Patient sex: M
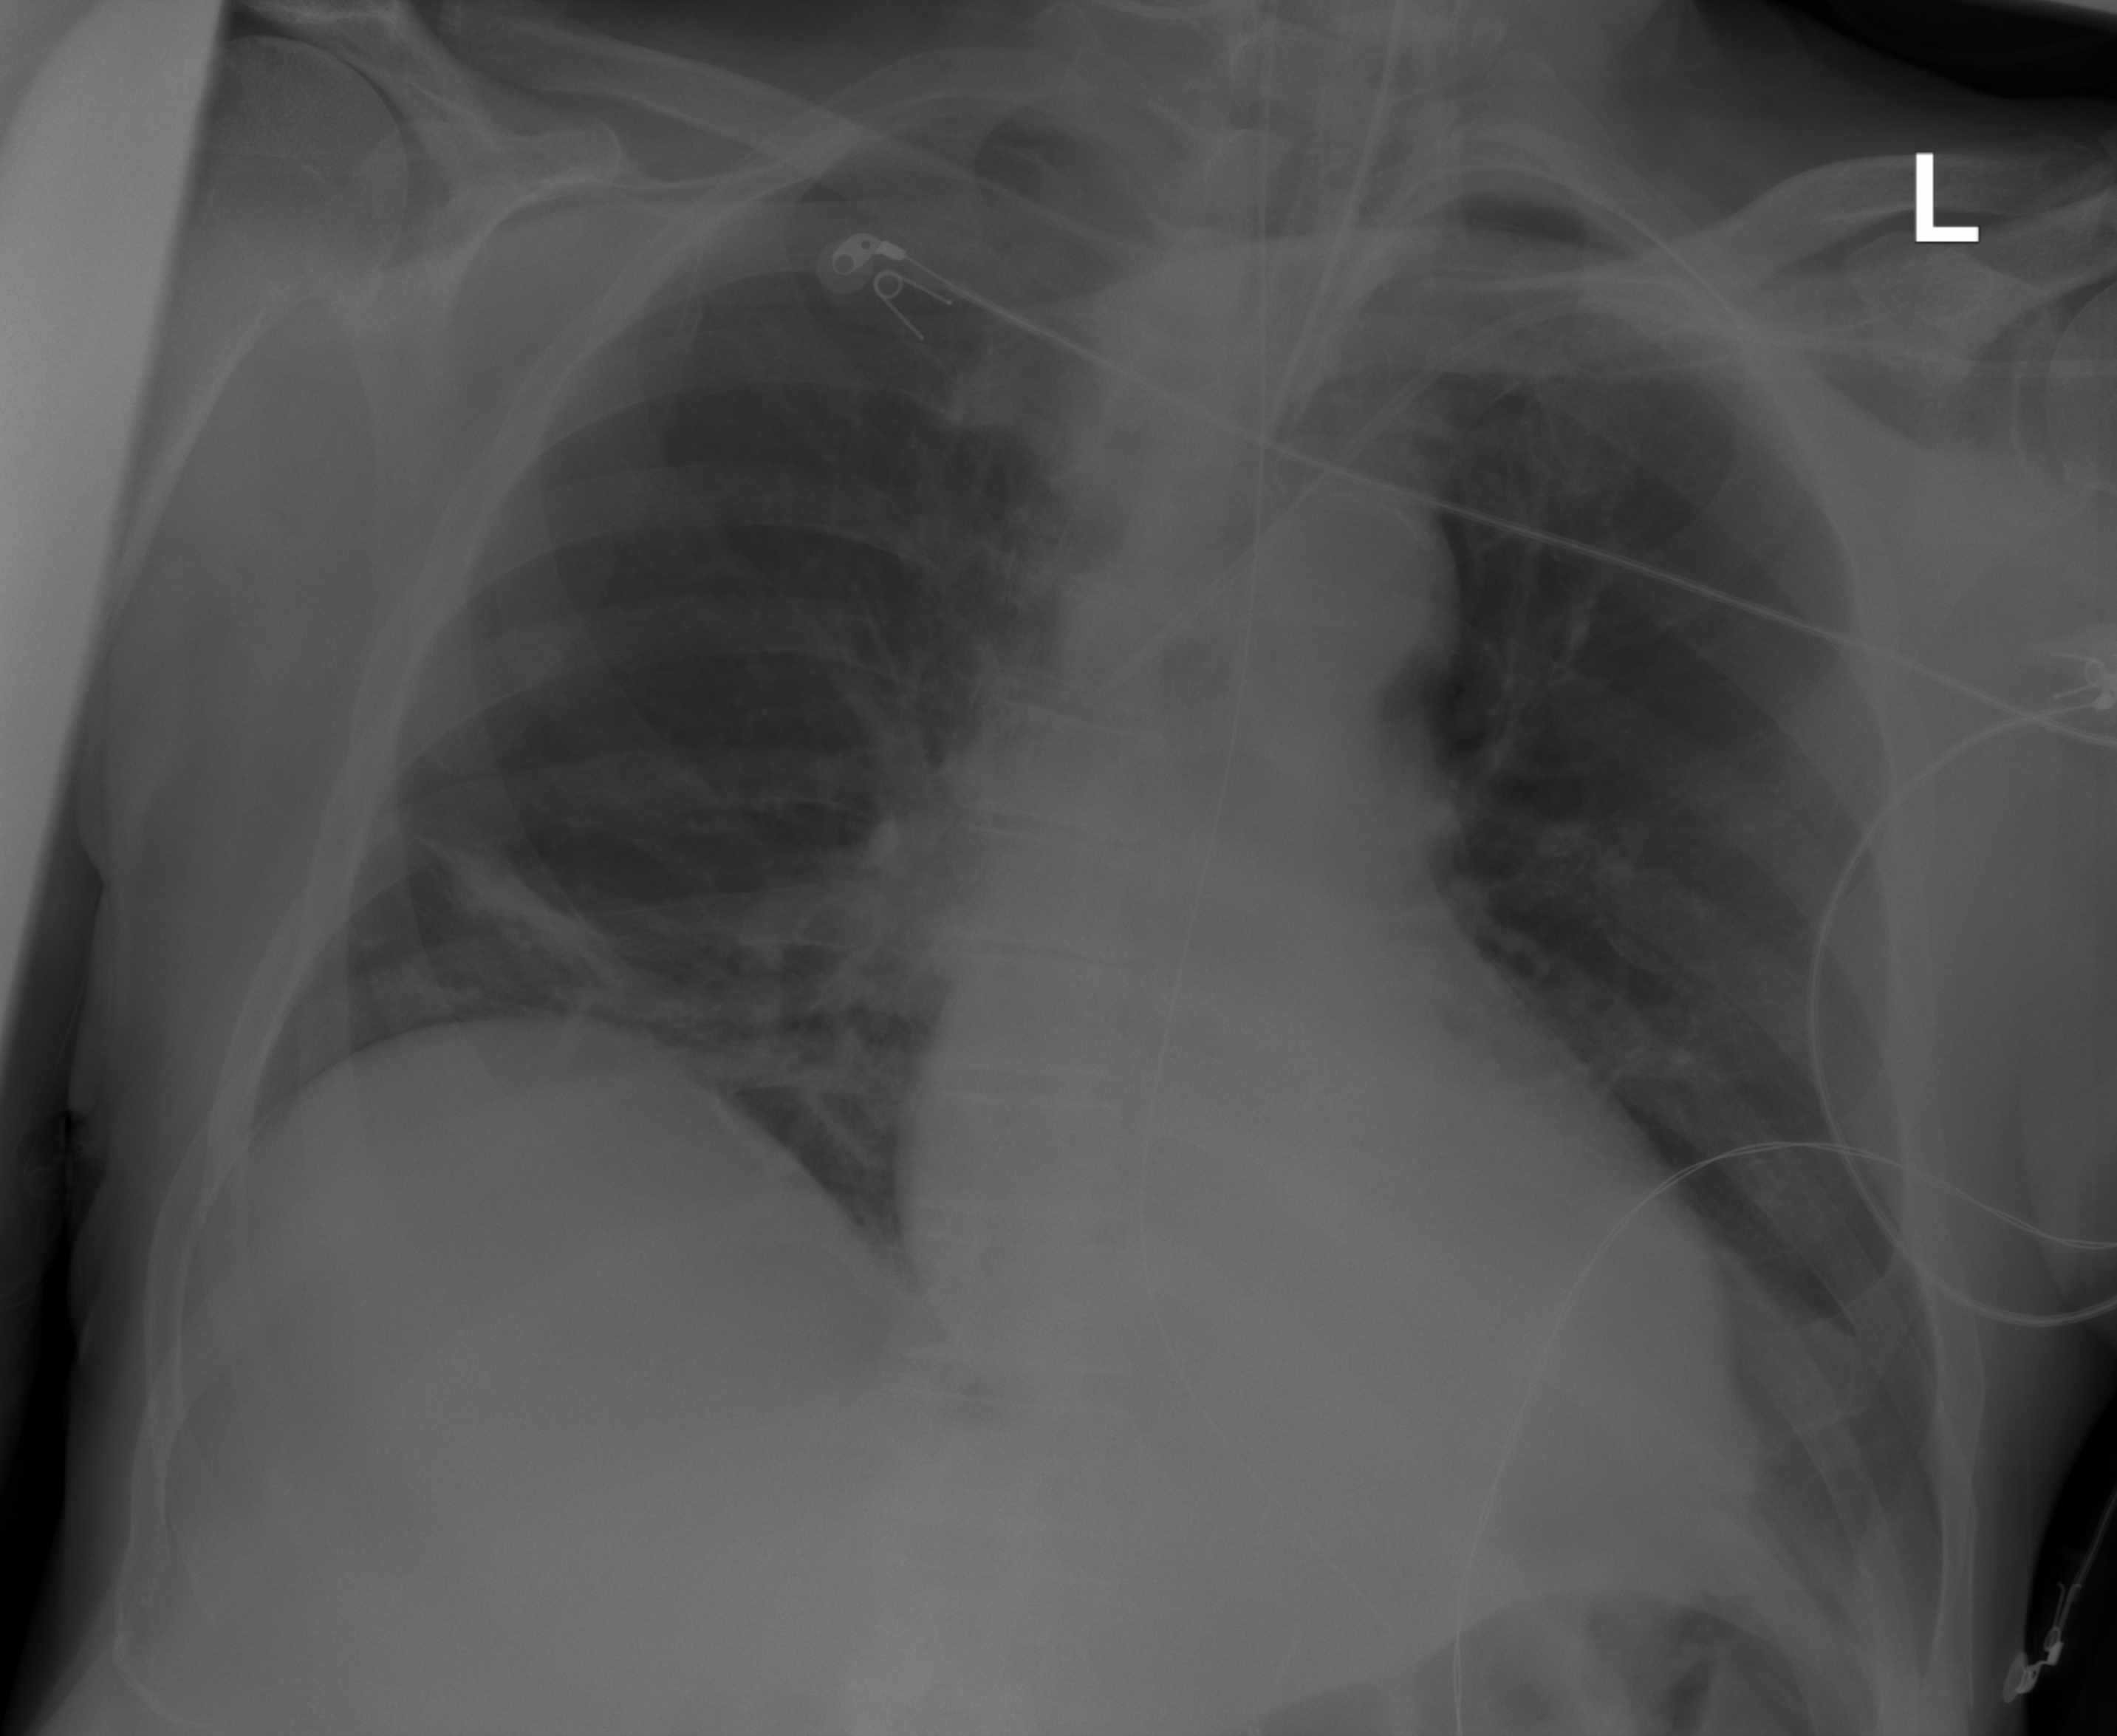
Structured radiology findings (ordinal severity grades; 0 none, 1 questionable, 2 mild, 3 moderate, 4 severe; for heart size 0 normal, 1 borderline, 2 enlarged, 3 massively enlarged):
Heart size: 0
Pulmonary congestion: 0
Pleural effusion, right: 0
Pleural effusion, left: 1
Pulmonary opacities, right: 0
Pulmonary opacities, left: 0
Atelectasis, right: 2
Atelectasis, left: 0